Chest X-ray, AP view. Patient: 43 years old, sex M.
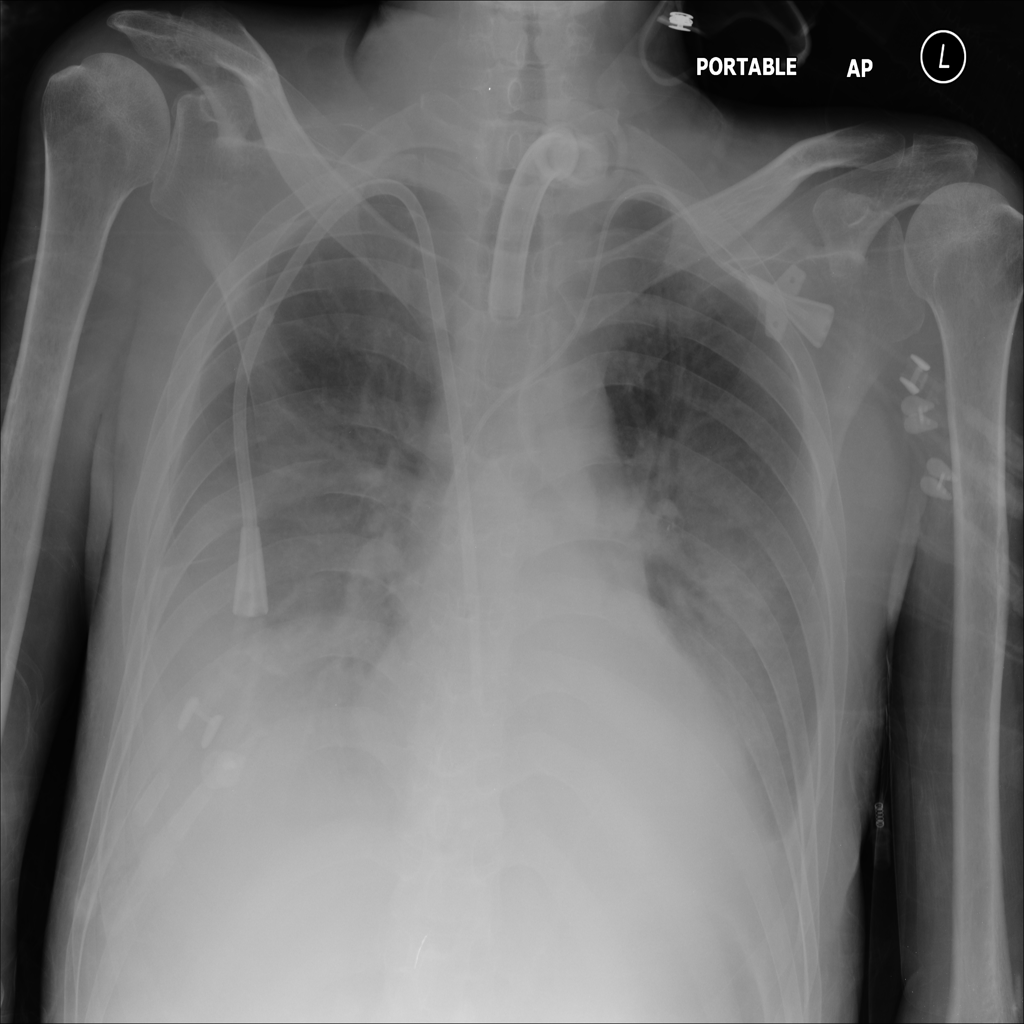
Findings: Effusion, Infiltration